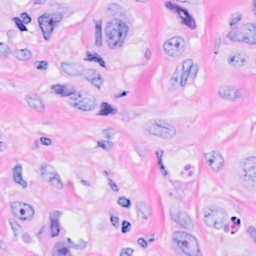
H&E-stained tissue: Breast